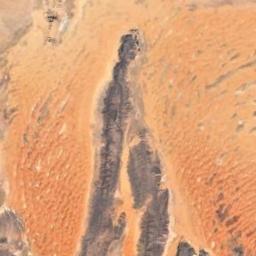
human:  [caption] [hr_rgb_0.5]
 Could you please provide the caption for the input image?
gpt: There are yellow desert with lines of green plants .

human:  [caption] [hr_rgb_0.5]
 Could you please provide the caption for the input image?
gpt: The desert has orange sand and some mountains .

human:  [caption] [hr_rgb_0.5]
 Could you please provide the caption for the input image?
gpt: The yellow desert covers the brown bare land .

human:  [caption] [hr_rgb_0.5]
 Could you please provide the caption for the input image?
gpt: There is some vegetation in this desert .

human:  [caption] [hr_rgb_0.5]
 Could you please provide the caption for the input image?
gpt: A desert covered with sand and some black bare land .